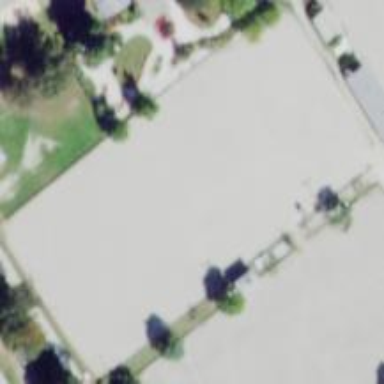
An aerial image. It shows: Equestrian pitch enclosed by fence.